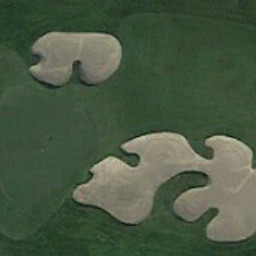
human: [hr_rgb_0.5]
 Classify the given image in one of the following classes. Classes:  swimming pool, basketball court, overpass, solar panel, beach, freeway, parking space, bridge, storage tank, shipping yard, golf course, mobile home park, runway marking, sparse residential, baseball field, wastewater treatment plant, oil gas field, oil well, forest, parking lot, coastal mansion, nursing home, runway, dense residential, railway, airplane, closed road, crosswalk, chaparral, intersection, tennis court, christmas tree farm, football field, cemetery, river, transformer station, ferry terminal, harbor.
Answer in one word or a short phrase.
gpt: golf course